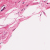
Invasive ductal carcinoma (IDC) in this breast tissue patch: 0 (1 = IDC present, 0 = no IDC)